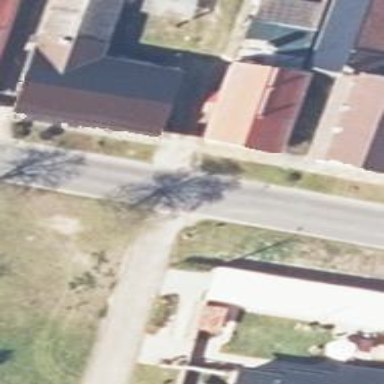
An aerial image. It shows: Paved residential road.